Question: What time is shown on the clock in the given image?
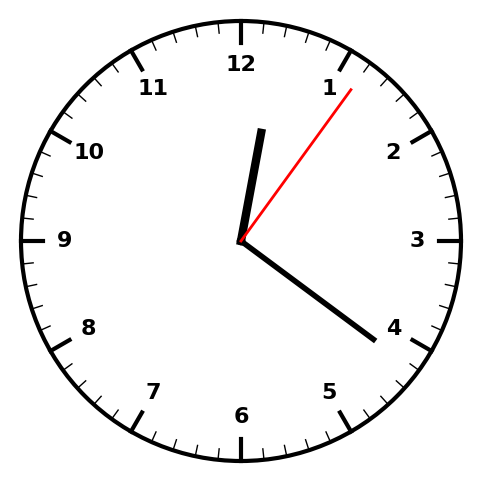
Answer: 12:21:06